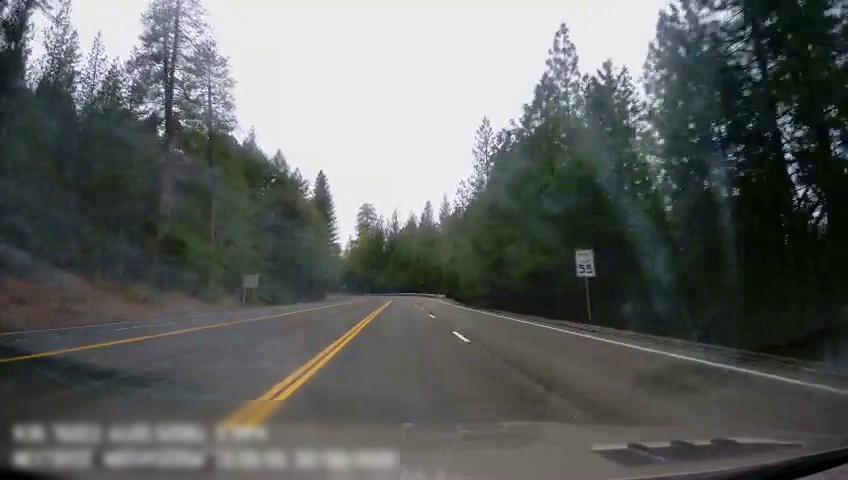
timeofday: Day
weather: Cloudy
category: Drivable Space
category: Lanes | Opposite Lane
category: Lanes | Opposite Lane
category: Lanes | Alternate Lane
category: Lanes | Opposite Lane
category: Lanes | Current Lane
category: Lanes | Current Lane
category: Traffic | Signs